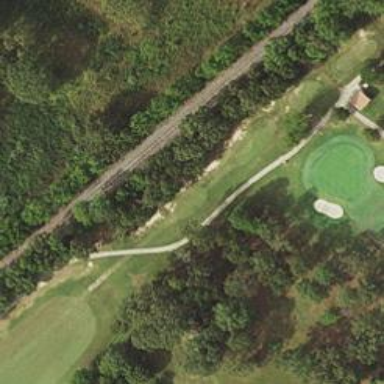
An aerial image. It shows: Golf hole.